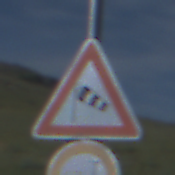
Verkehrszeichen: SeitenwindVonLinks
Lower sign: VerbotUeberholenEinspurigeFahrzeuge
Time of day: Night
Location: Outdoor (Nature)
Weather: PartlyCloudy
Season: NotSpecified
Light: Natural